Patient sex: M
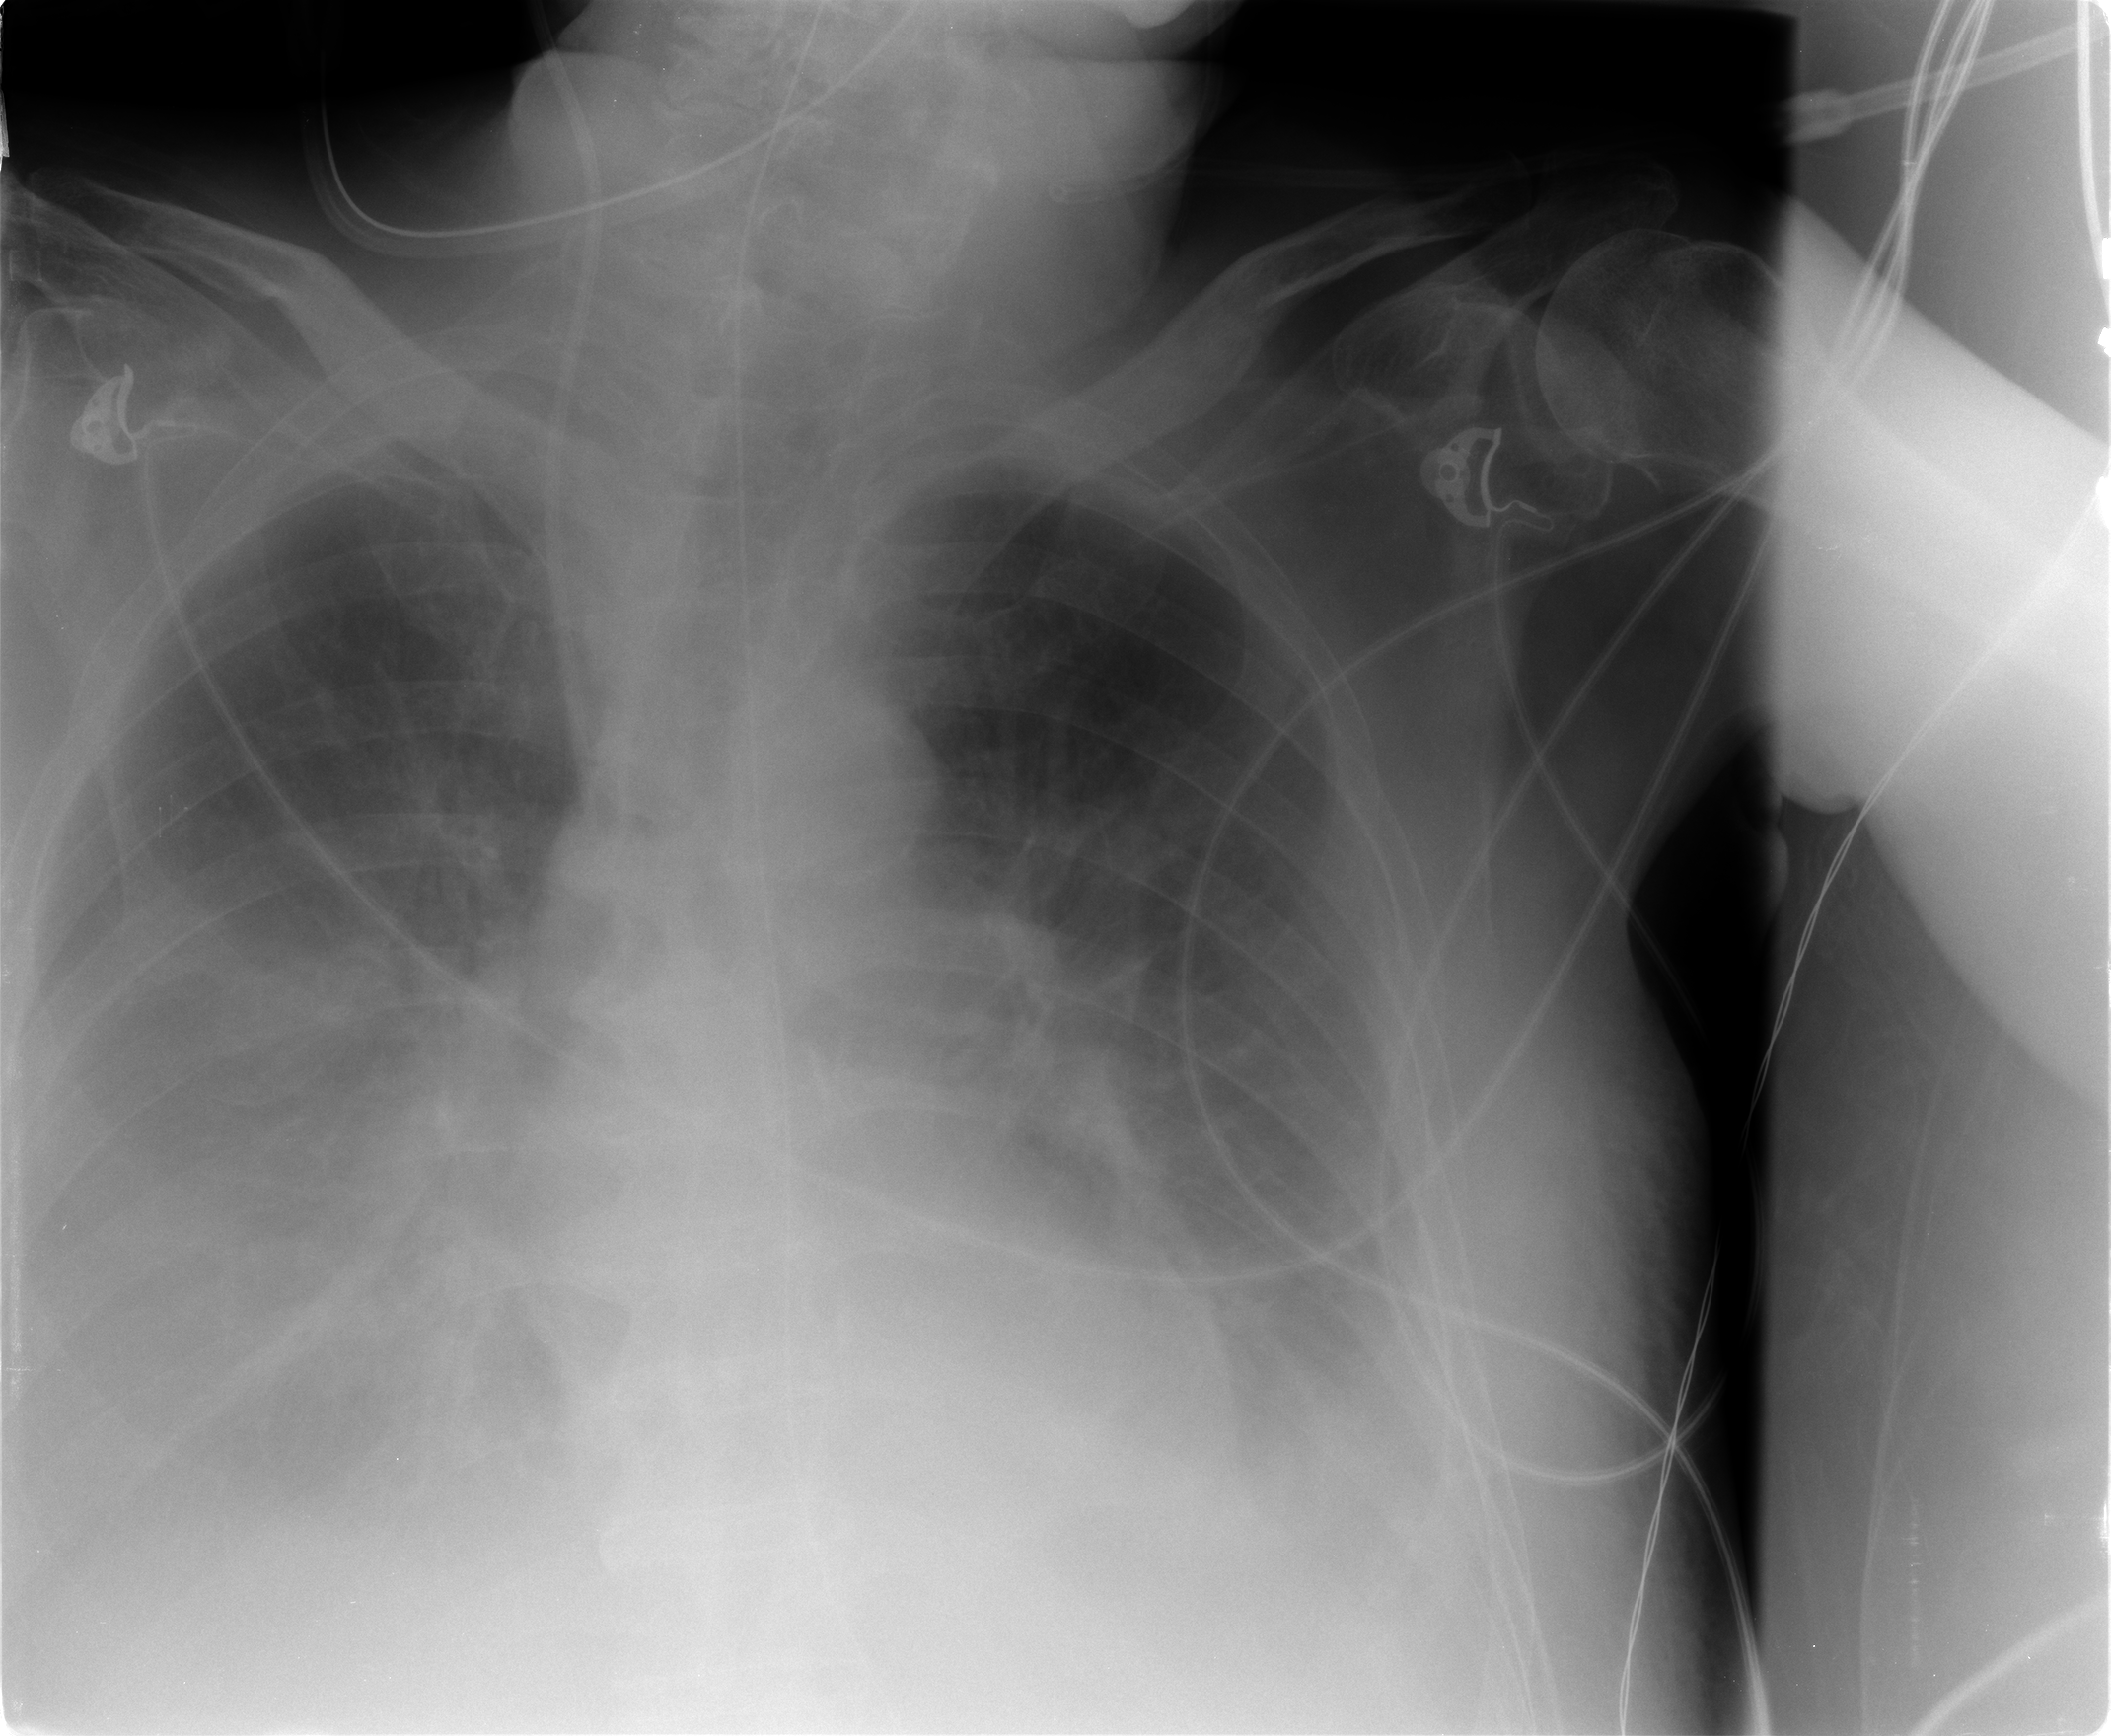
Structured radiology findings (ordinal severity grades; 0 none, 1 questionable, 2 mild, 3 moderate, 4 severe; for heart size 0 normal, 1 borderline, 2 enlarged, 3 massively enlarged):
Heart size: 0
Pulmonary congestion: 1
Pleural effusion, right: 3
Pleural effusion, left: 3
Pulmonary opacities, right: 0
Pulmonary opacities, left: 0
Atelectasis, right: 2
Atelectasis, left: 2